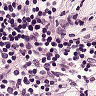
Metastatic tissue present: no